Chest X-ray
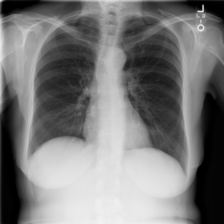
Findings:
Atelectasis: negative
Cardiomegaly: negative
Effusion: negative
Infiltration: negative
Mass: negative
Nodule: negative
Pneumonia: negative
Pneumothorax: negative
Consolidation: negative
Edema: negative
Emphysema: negative
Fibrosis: negative
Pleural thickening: negative
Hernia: negative